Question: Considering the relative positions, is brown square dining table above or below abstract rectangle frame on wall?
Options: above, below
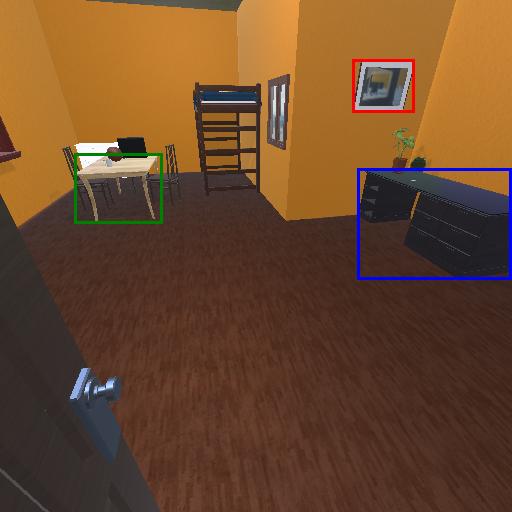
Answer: above